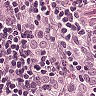
Metastatic tissue present: yes